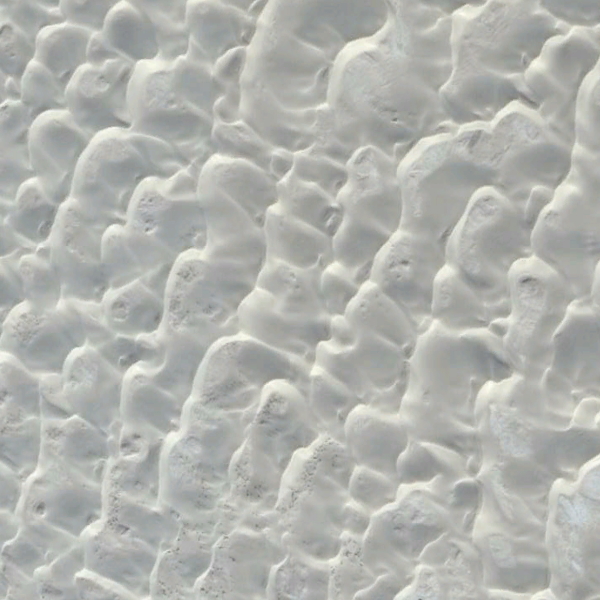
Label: Desert